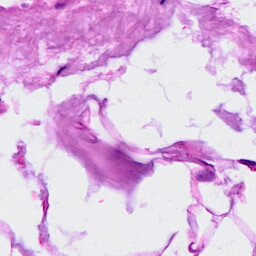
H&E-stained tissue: Breast